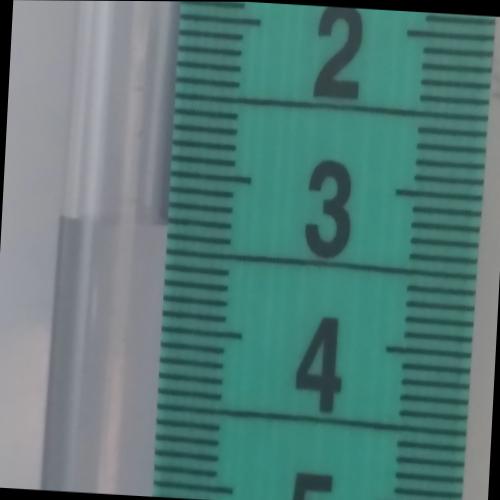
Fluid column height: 3.3 cm